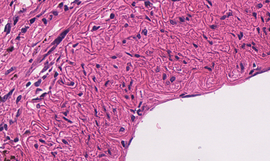
Tumor epithelial tissue: no
Tumor-associated stroma tissue: yes
Normal tissue: no